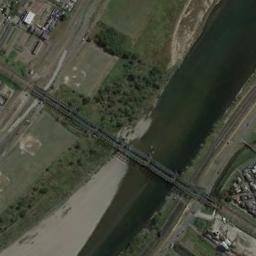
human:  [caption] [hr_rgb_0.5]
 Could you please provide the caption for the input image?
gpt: A bridge connects the land on both sides of the green river  The river is lined with long green river banks  There are many residential areas and green farmland on the land .

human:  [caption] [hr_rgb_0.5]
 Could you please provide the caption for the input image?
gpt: A bridge built on a narrow river and some green plants on the flood bed .

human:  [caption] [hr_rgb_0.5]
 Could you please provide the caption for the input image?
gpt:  .

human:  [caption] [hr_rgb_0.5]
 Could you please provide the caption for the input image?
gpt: On one side of the river are vegetation and on the other side are settlements .

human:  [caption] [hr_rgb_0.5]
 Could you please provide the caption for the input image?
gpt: Lots of trees are under the bridge .